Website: apple
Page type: billing-address
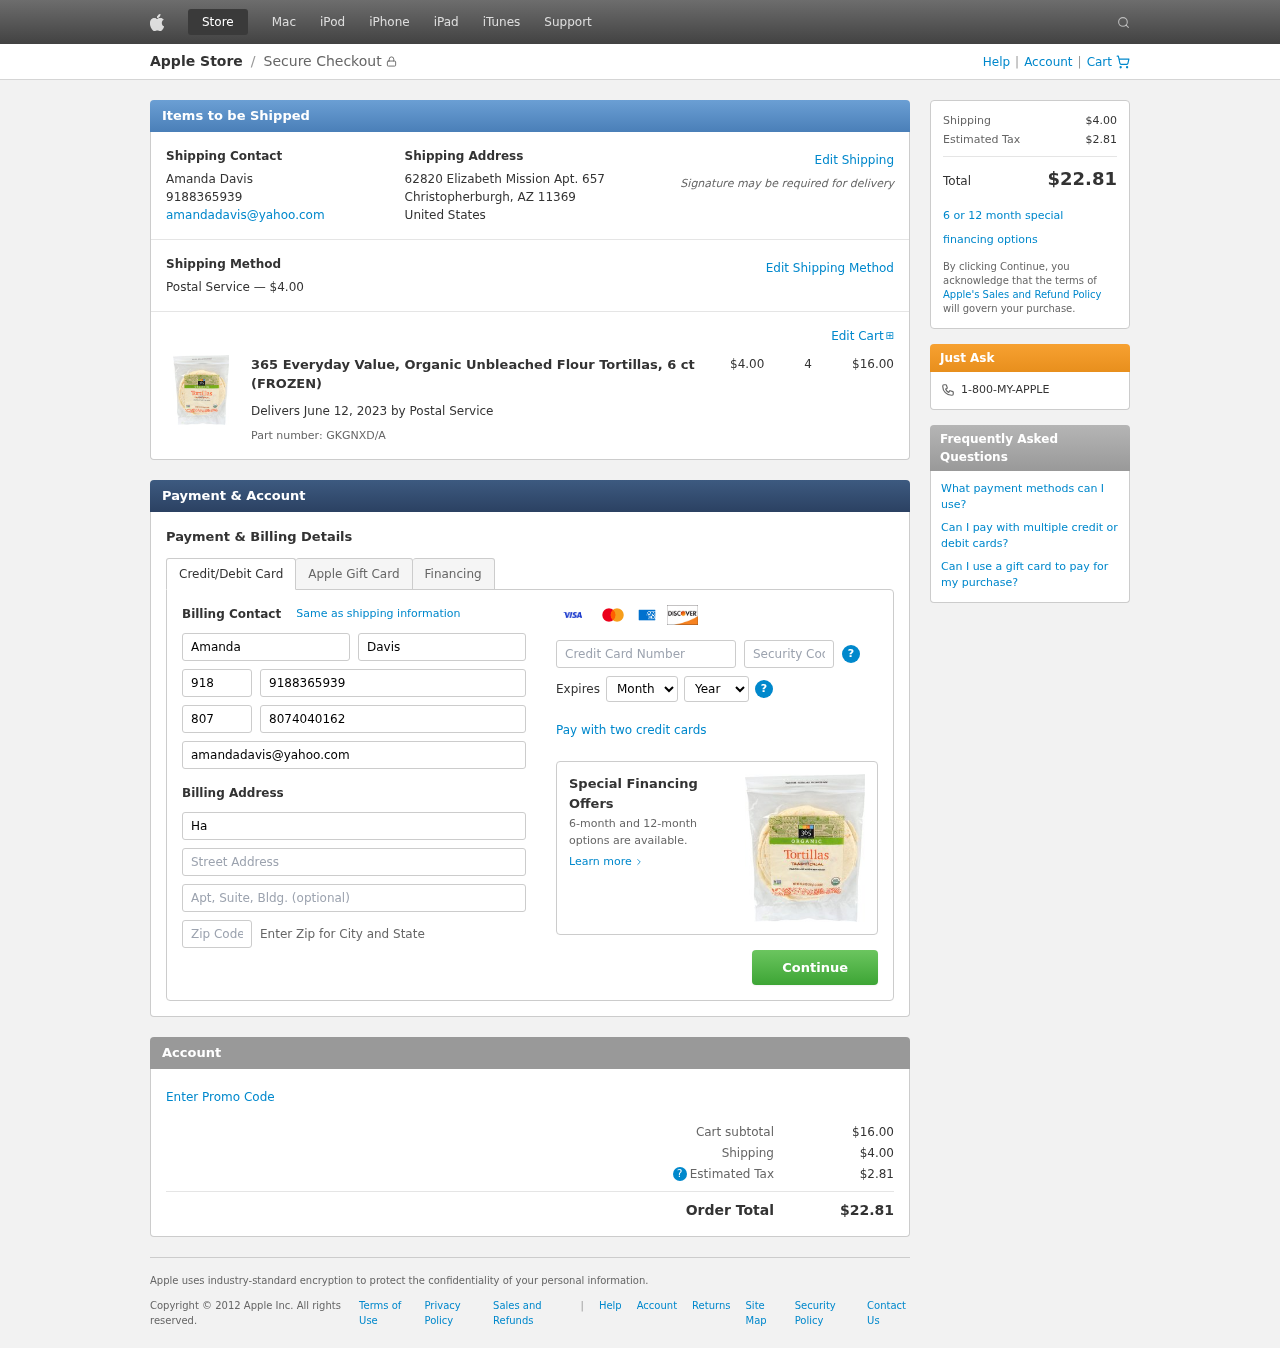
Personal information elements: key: PII_CARD_CVV
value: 733
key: PII_CARD_EXPIRY_MONTH
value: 04
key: PII_CARD_EXPIRY_YEAR
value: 29
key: PII_CARD_NUMBER
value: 4831 9753 0058 1022
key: PII_CITY_STATE_ZIP
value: Christopherburgh, AZ 11369
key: PII_COMPANY
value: Hanson LLC
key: PII_COUNTRY
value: United States
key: PII_EMAIL
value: amandadavis@yahoo.com
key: PII_FIRSTNAME
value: Amanda
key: PII_FULLNAME
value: Amanda Davis
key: PII_LASTNAME
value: Davis
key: PII_PHONE
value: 9188365939
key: PII_PHONE_ALT
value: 8074040162
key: PII_PHONE_ALT_AREA
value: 807
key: PII_PHONE_AREA
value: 918
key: PII_POSTCODE2
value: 01039
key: PII_STREET
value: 62820 Elizabeth Mission Apt. 657
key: PII_STREET2
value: Suite 392
Product elements: key: PRODUCT1_NAME
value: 365 Everyday Value, Organic Unbleached Flour Tortillas, 6 ct (FROZEN)
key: PRODUCT1_PRICE
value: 4
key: PRODUCT1_QUANTITY
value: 4
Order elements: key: ORDER_SHIPPING_COST
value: $4.00
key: ORDER_SUBTOTAL
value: $16.00
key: ORDER_DELIVERY_DATE
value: June 12, 2023
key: ORDER_PART_NUMBER
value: GKGNXD/A
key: ORDER_TAX
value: $2.81
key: ORDER_TOTAL
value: $22.81